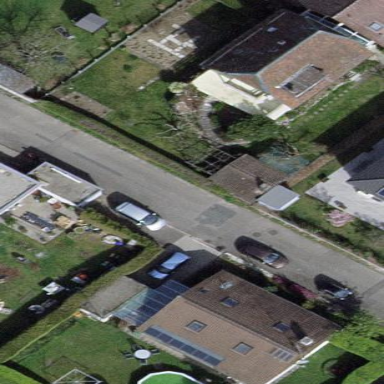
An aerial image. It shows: Garden enclosed by fence.